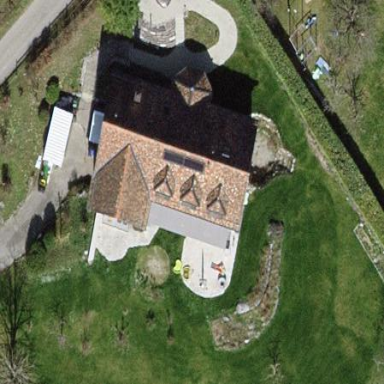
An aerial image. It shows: Simple house.